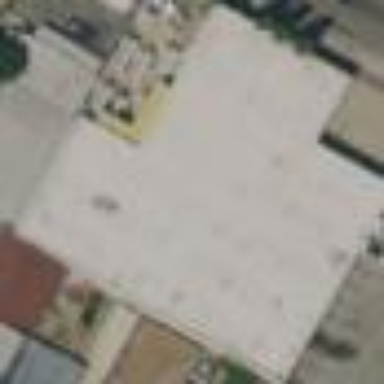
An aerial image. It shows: Warehouse building.